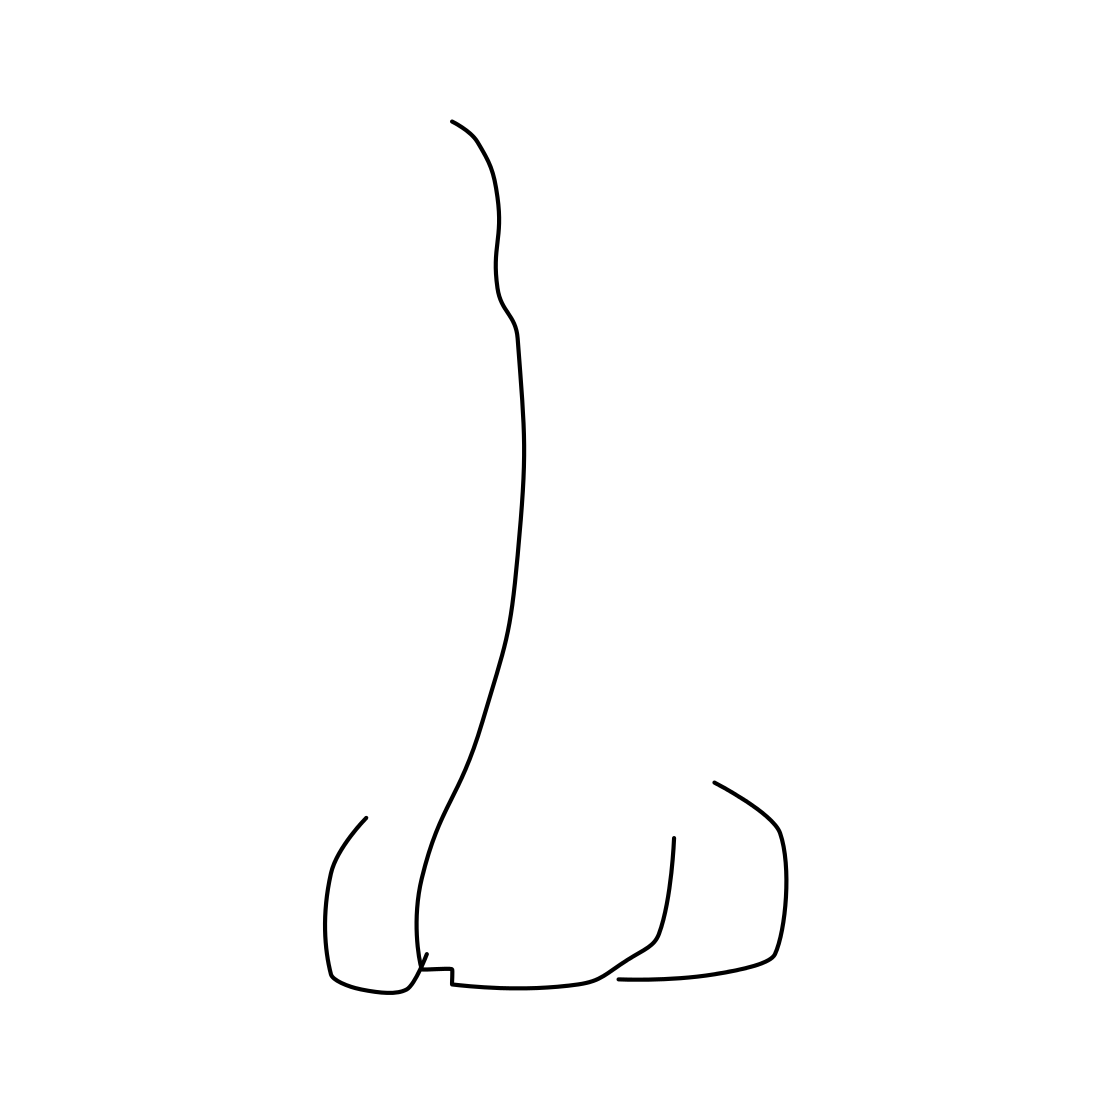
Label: nose